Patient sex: M
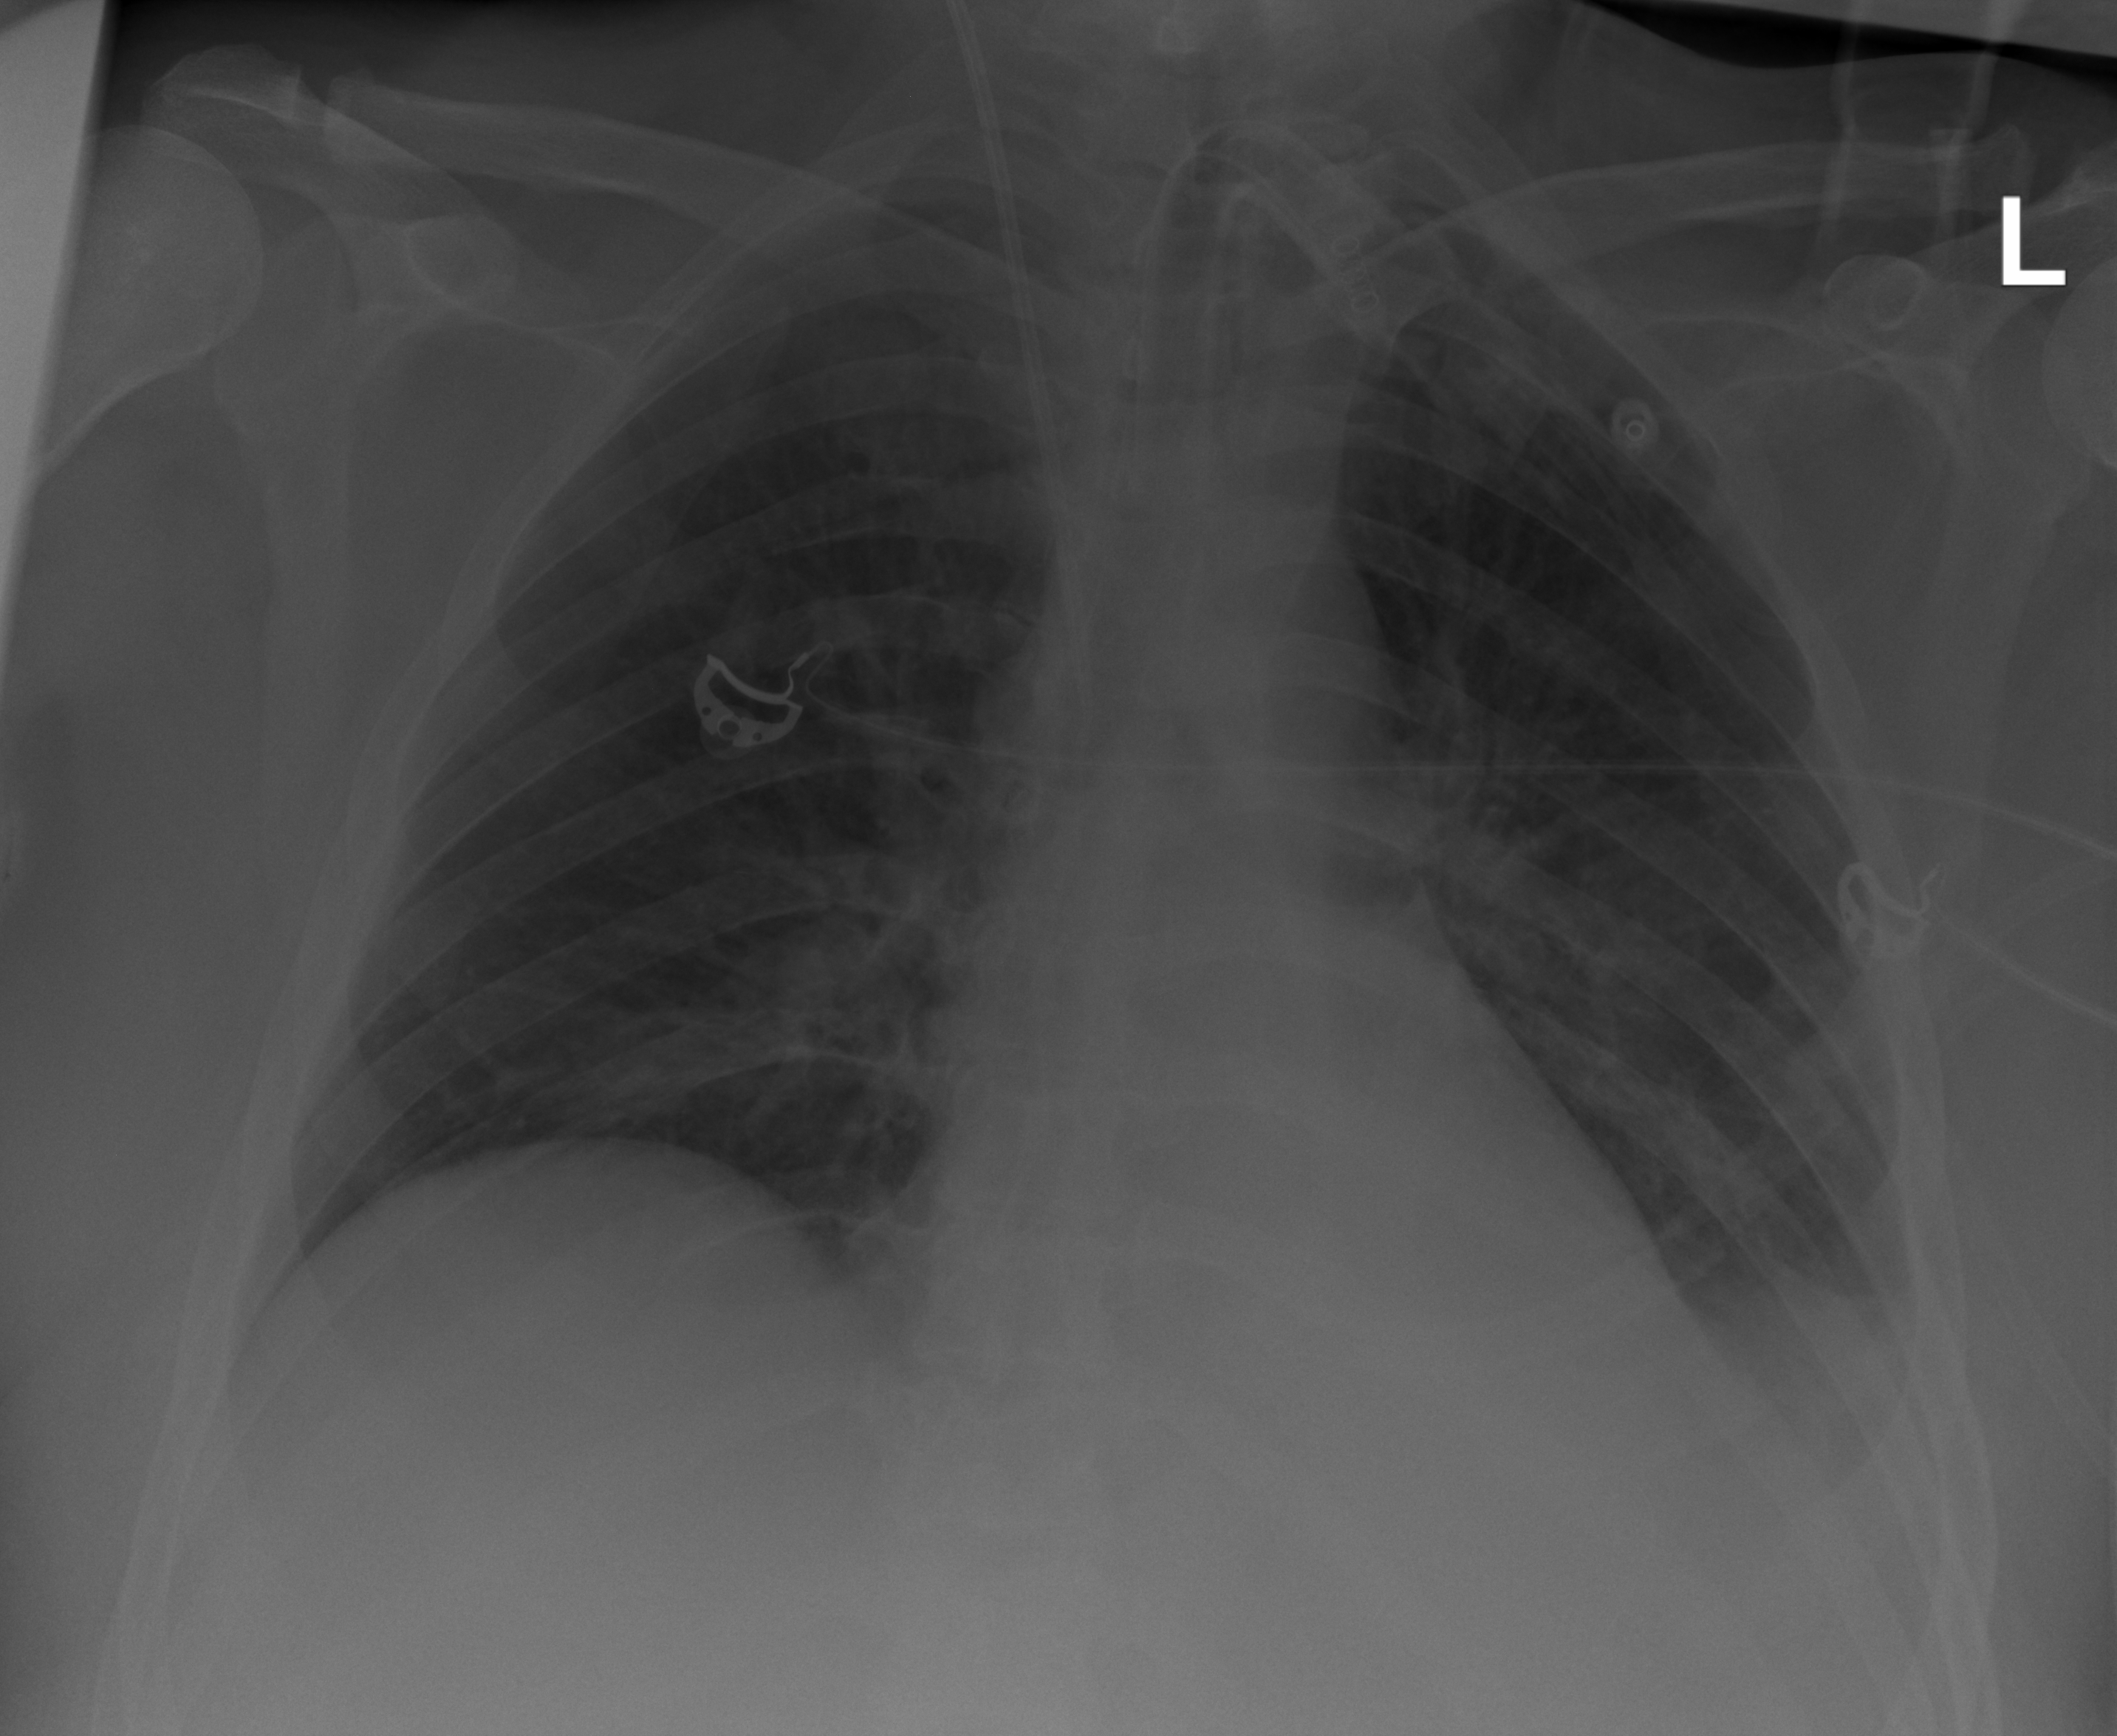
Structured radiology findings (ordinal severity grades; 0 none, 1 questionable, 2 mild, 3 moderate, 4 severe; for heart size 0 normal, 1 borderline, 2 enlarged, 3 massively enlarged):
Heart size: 2
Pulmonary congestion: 0
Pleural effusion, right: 0
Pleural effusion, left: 2
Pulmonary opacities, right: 0
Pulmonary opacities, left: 0
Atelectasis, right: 0
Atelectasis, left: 0